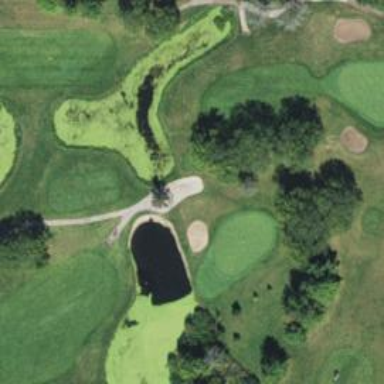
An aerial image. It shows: Picturesque scene of golf course with lateral water hazard.